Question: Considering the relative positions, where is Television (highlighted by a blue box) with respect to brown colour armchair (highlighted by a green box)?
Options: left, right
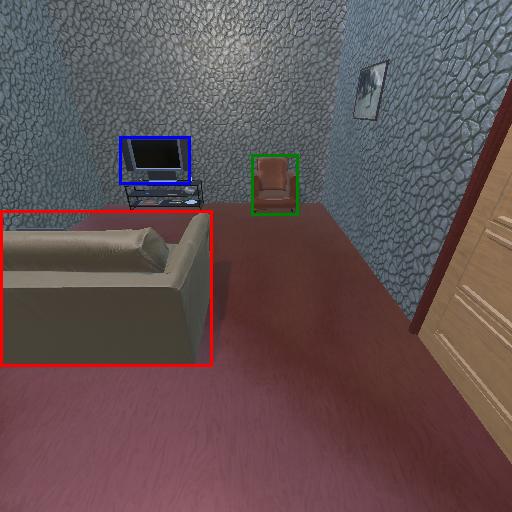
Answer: left